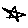
Label: star